Field crop: maize
Growth stage: 2
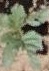
Species: datura